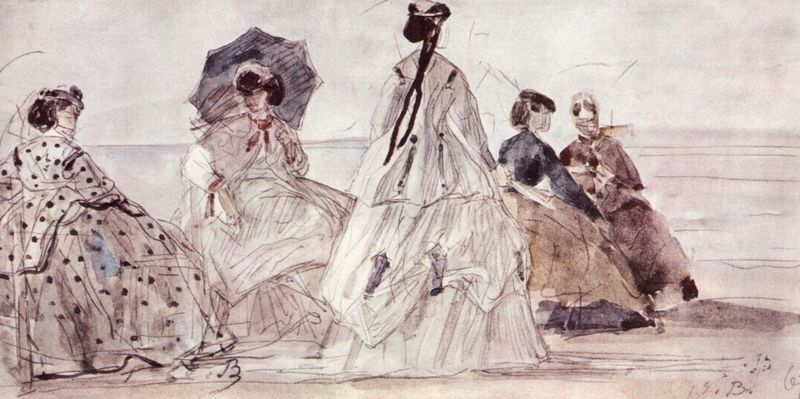
Titel: Strandszene
Künstler: Eugène Boudin
Standort: Saint Louis (Missouri)
Institution: The Saint Louis Art Museum
Schlagwörter: blau, dunkel, feder, gruppe, hand, himmel, kopf, meer, schatten, umhang, wasser, weiß, aquarell, frauen, impressionismus, komposition, landschaft, menschen, ocker, sand, see, sitzen, ufer, braun, damen, frankreich, frau, frisur, frisuren, grau, haar, hell, hut, hüte, kleid, kleider, licht, paris, pastell, profil, reden, rücken, schwarz, skizze, straße, stuhl, unterhalten, zeichnung, dame, regenschirm, rot, schirm, schleier, sonnenschirm, tuch, weg, ball, beige, gesellschaft, gespräch, haube, leute, mode, rock, schleife, tanz, alt, gesichter, arm, arme, band, blass, falten, gesicht, kleidung, knoten, mensch, stehen, weit, fünf, gruppenportrait, hände, signatur, horizont, kalt, natur, weite, wind, gehen, pfad, sonne, boden, gewand, haare, reich, sitzend, stehend, stoff, stoffe, adel, gewänder, schleifen, rokoko, zart, genre, garten, schnell, kopfbedeckung, schleppe, schürze, japan, rückenansicht, sommer, strand, wellen, papier, unterhaltung, röcke, studie, zöpfe, moderne, nachmittag, schleppen, fläche, modern, dunst, grafik, graphik, schattierung, monochrom, wasserfarbe, linien, hof, weis, ausflug, pause, rast, farblos, haarband, impressionism, erhaben, querformat, einfach, klatsch, kaffee, zopf, hutband, monet, halstuch, manet, streifen, tee, fein, sonnenhut, masche, frühling, striche, punkte, vier, laviert, tusche, gepunktet, spaziergang, heiss, sandstrand, linie, hinten, rückenfigur, steht, geisha, lithographie, schraffur, radierung, strich, punkt, schirme, tupfen, koloriert, schraffiert, bleistift, einkauf, hütchen, häubchen, entwurf, tupfer, flanieren, sonntag, typen, fleck, chinesisch, flecken, china, biedermeier, verschwommen, sicht, chic, kaiserzeit, schreiten, bazille, kostüme, menschengruppe, reichtum, korsett, hochzeit, gerafft, volants, bänder, schlendern, gespräche, komisch, show, gesichtslos, krinoline, reifrock, schiele, gründerzeit, bräunlich, gemütlich, federzeichnung, frauengruppe, mee, sommerfrische, aquarelliert, ruhend, gestrichelt, vorstudie, skize, auqarell, zeichnnung, skizzenhaft, minimal, gra, wellem, verweilen, flüchtig, brünette, überkleid, anonym, maschen, schleige, somemr, wallend, angedeutet, konversation, dings, strandszene, sonntagsspaziergang, rasch, modisch, eduard, mane, tageskleider, kolloriert, strandpromenade, anstand, ausfluf, blick aufs meer, damenkränzchen, damenrunde, die ki ist dumm, ein nachmittag am meer, eugene boudin strandskizze pro, federstrichzeichnung, feine damen, flceken, gesellscchaft, landpatie, modeblatt, prächtige kleider, schqarz, skizzenartige darstellung, sonen, sonntagskleider, strandtag, wechsele das bild, wolkenroch, wolkenrock, zeitgemäß, frauenrunde, ratschen, pois, damen am meer, korbrock